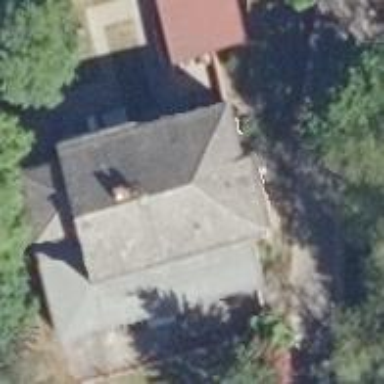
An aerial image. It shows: The building has hipped roof made of roof tiles.